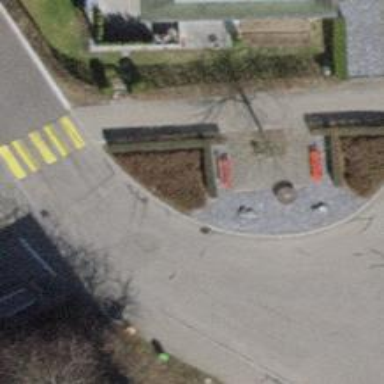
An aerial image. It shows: Red bench.